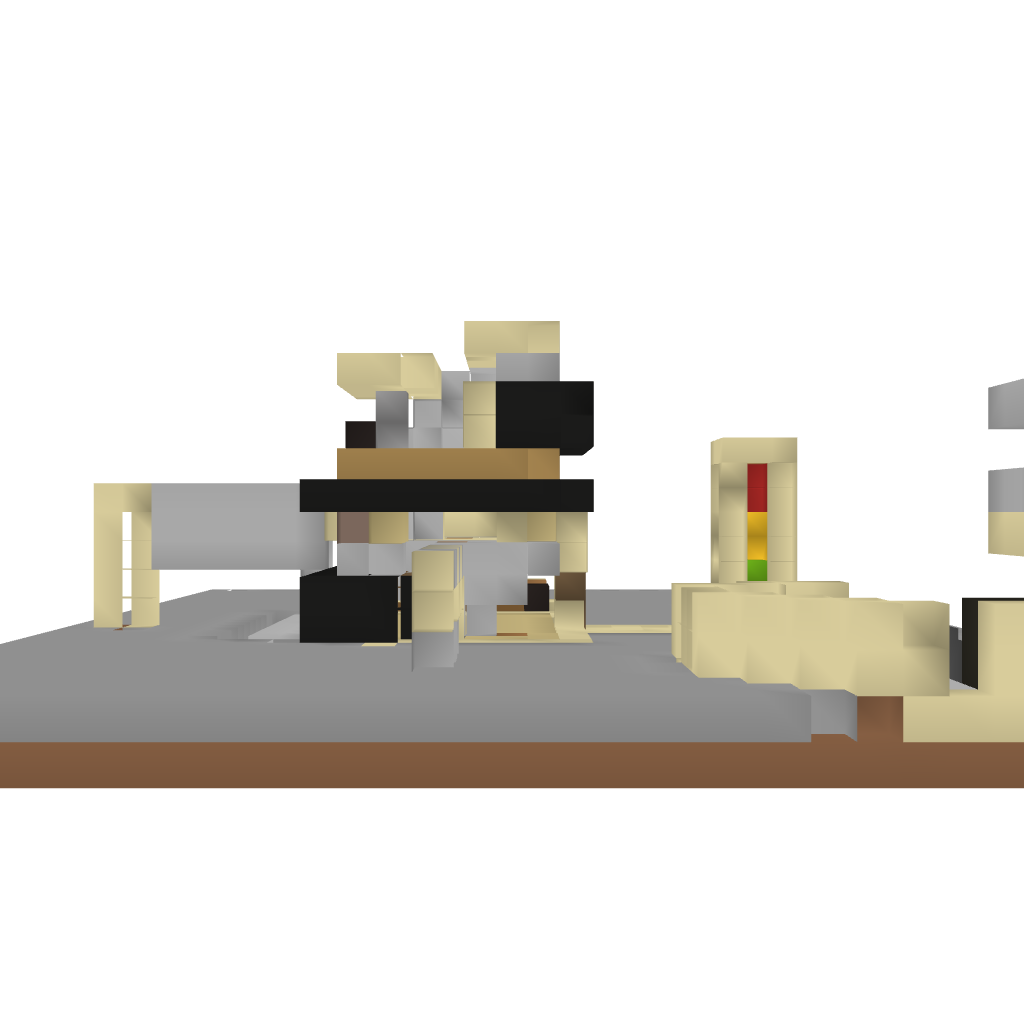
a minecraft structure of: Sabulo Tectum